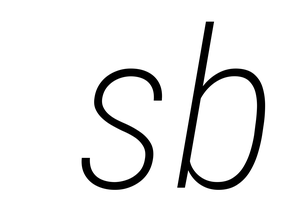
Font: Roboto-Italic_Condensed_ExtraLight_Italic